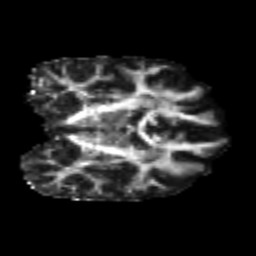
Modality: FA
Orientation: coronal
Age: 21
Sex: female
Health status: healthy
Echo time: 0.074 s